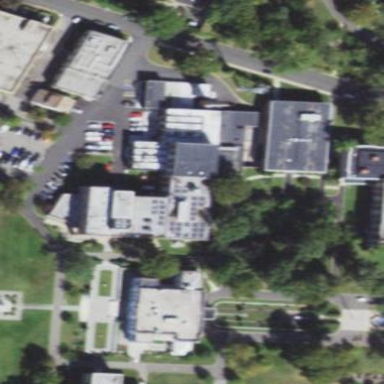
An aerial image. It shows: View of university building.